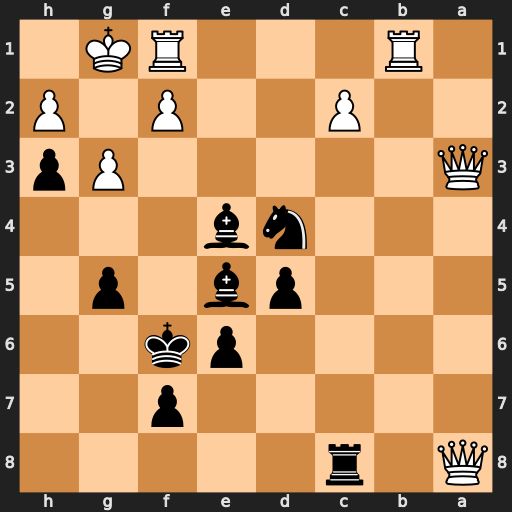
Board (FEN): Q1r5/5p2/4pk2/3pb1p1/3nb3/Q5Pp/2P2P1P/1R3RK1
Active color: b
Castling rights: -
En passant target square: -
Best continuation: Ne2#